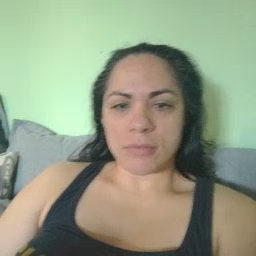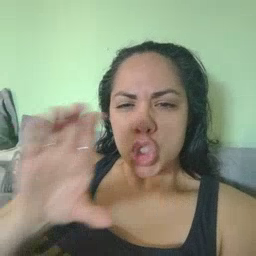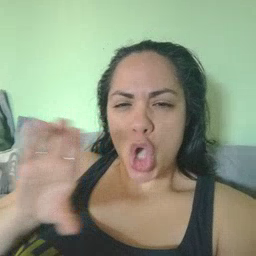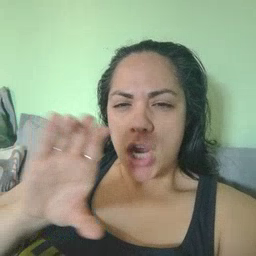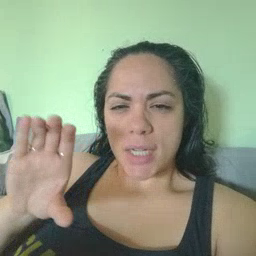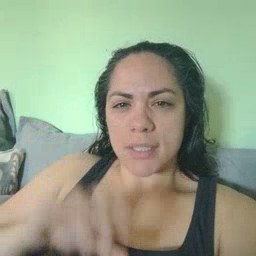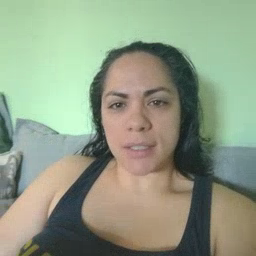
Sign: chocolate